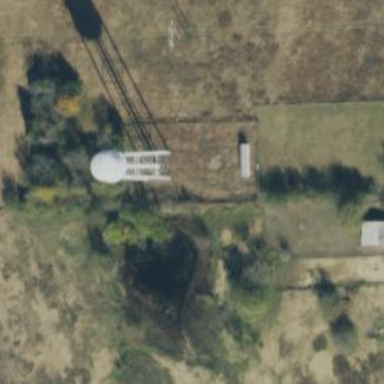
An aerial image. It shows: Water tower that is man-made.